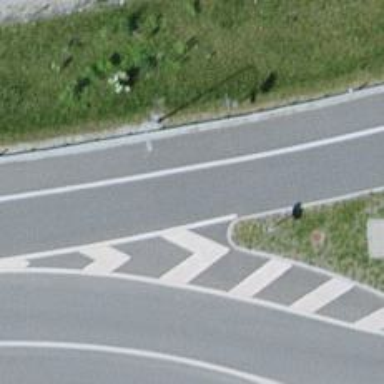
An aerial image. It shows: Asphalt motorway link.